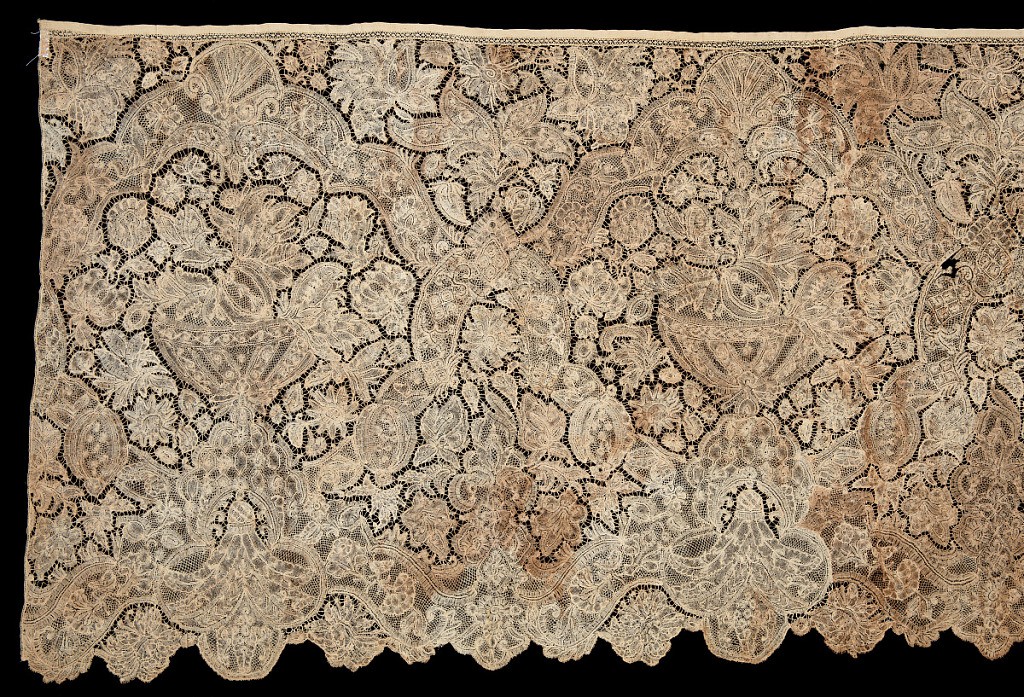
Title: Flounce
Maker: William A. Clark, American, 1839–1925
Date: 18th century
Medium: linen, cotton Technique: bobbin lace (discontinuous)
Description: Deep scalloped flounce with a design that consists of alternating medallions separated by a lace-like scrolling forms and filled in with foliage and bowls of fruit. Possibly from Brussels/Brabant area. Ground is made of heavily picoted bars.